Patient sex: M
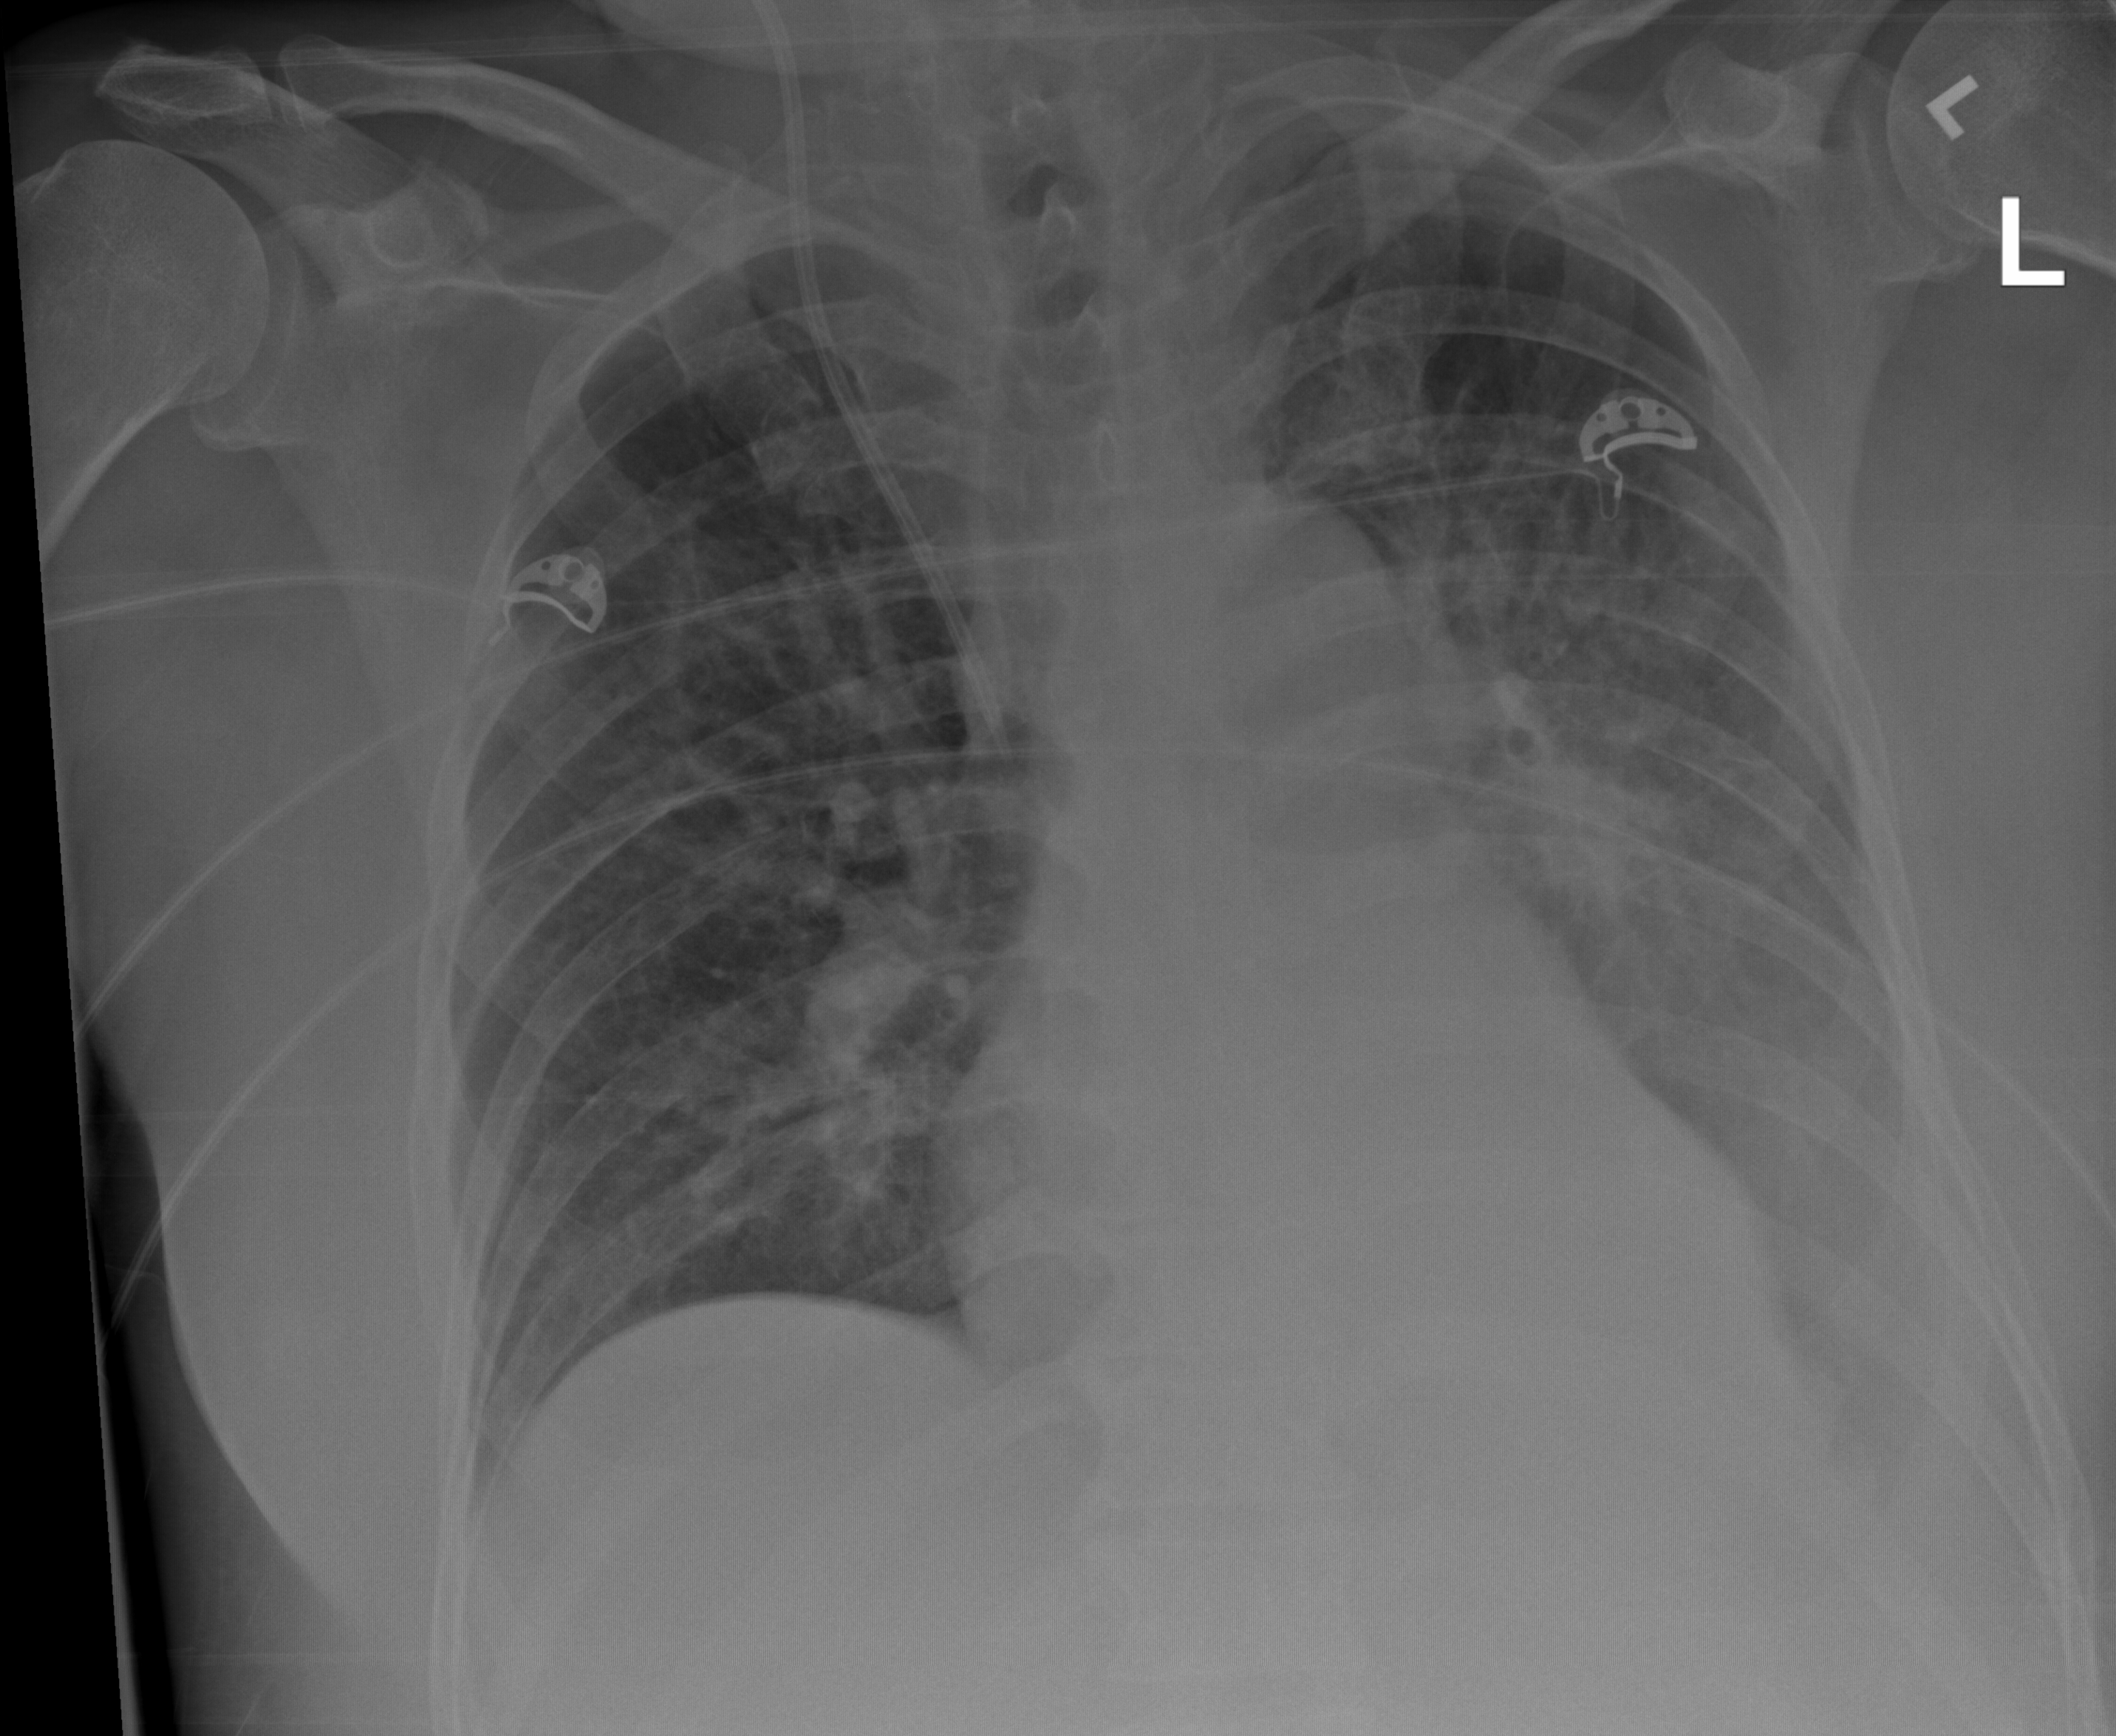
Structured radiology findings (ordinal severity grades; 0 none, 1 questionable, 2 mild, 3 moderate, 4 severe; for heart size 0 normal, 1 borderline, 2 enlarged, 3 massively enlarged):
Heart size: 2
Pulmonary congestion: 2
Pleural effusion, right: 0
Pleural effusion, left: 3
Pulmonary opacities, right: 2
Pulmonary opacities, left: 2
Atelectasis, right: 0
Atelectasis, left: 2